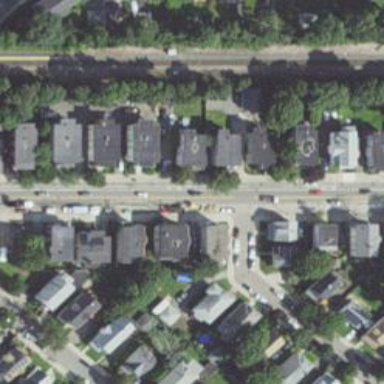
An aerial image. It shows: Tertiary road with asphalt surface surrounded by residential buildings.